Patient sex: M
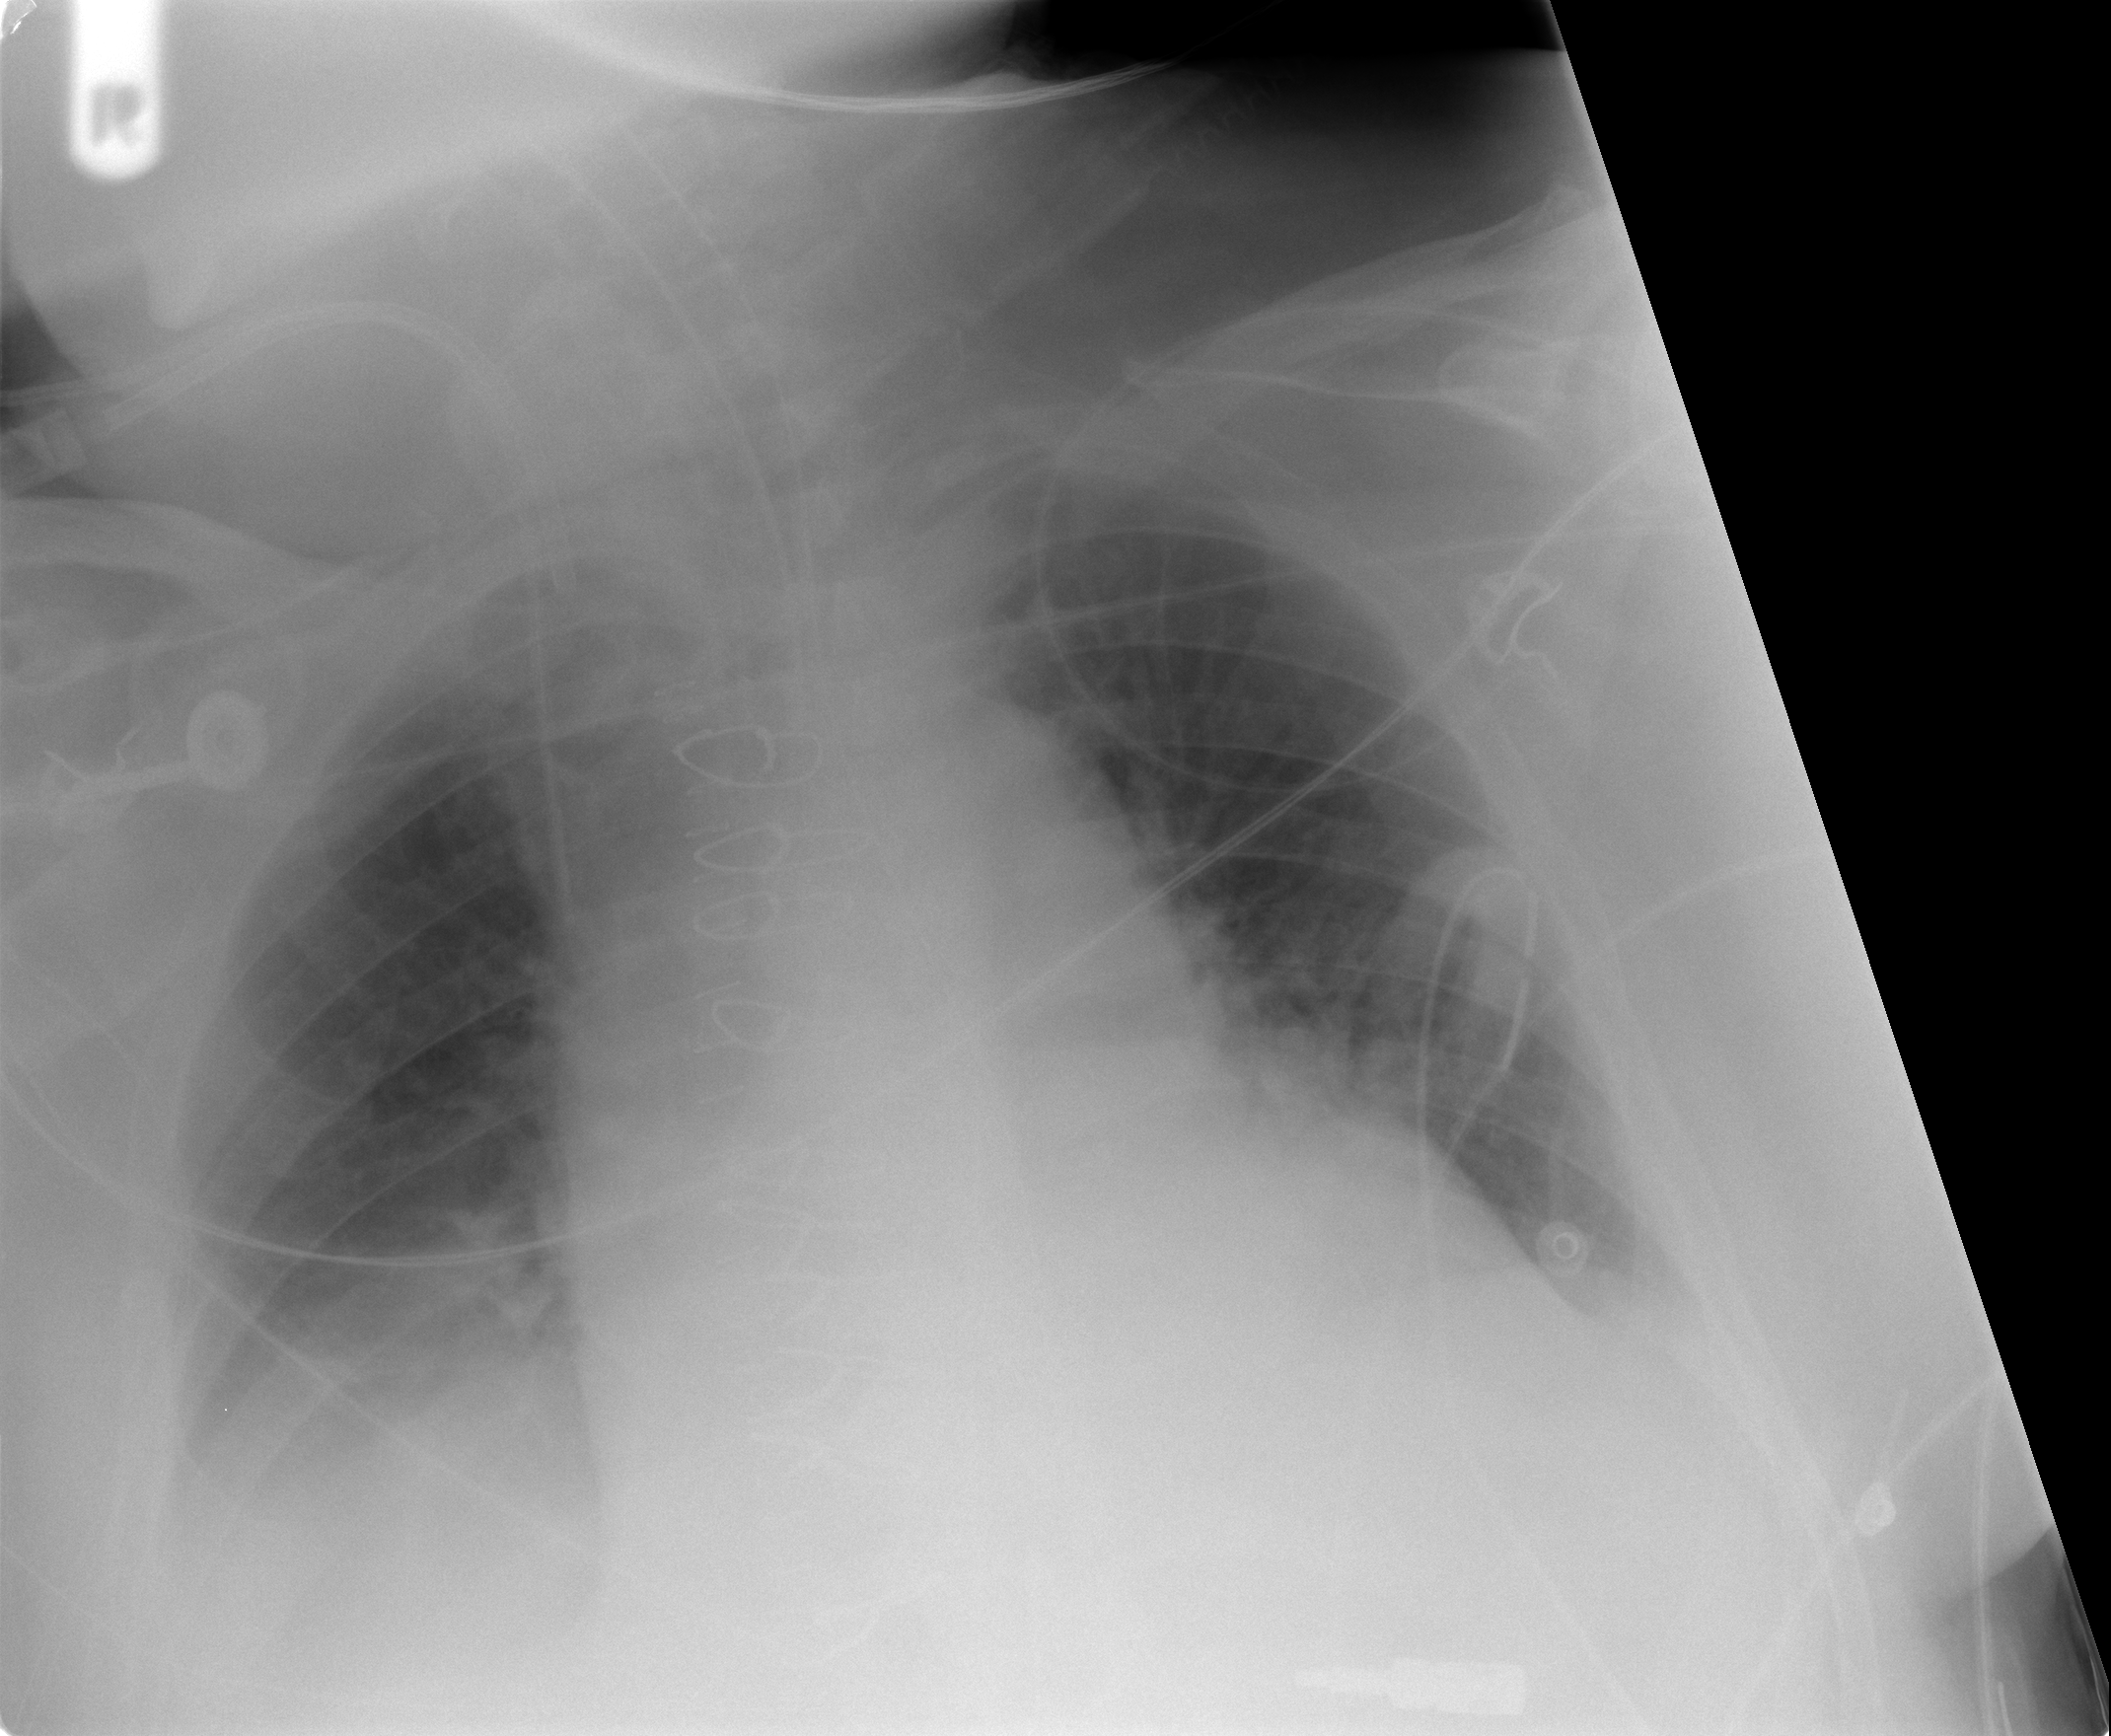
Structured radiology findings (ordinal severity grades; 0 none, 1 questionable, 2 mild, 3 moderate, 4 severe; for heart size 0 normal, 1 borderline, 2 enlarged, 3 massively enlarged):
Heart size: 2
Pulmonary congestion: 2
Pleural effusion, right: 0
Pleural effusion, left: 1
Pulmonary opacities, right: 0
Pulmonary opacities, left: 0
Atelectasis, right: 1
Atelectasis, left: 0